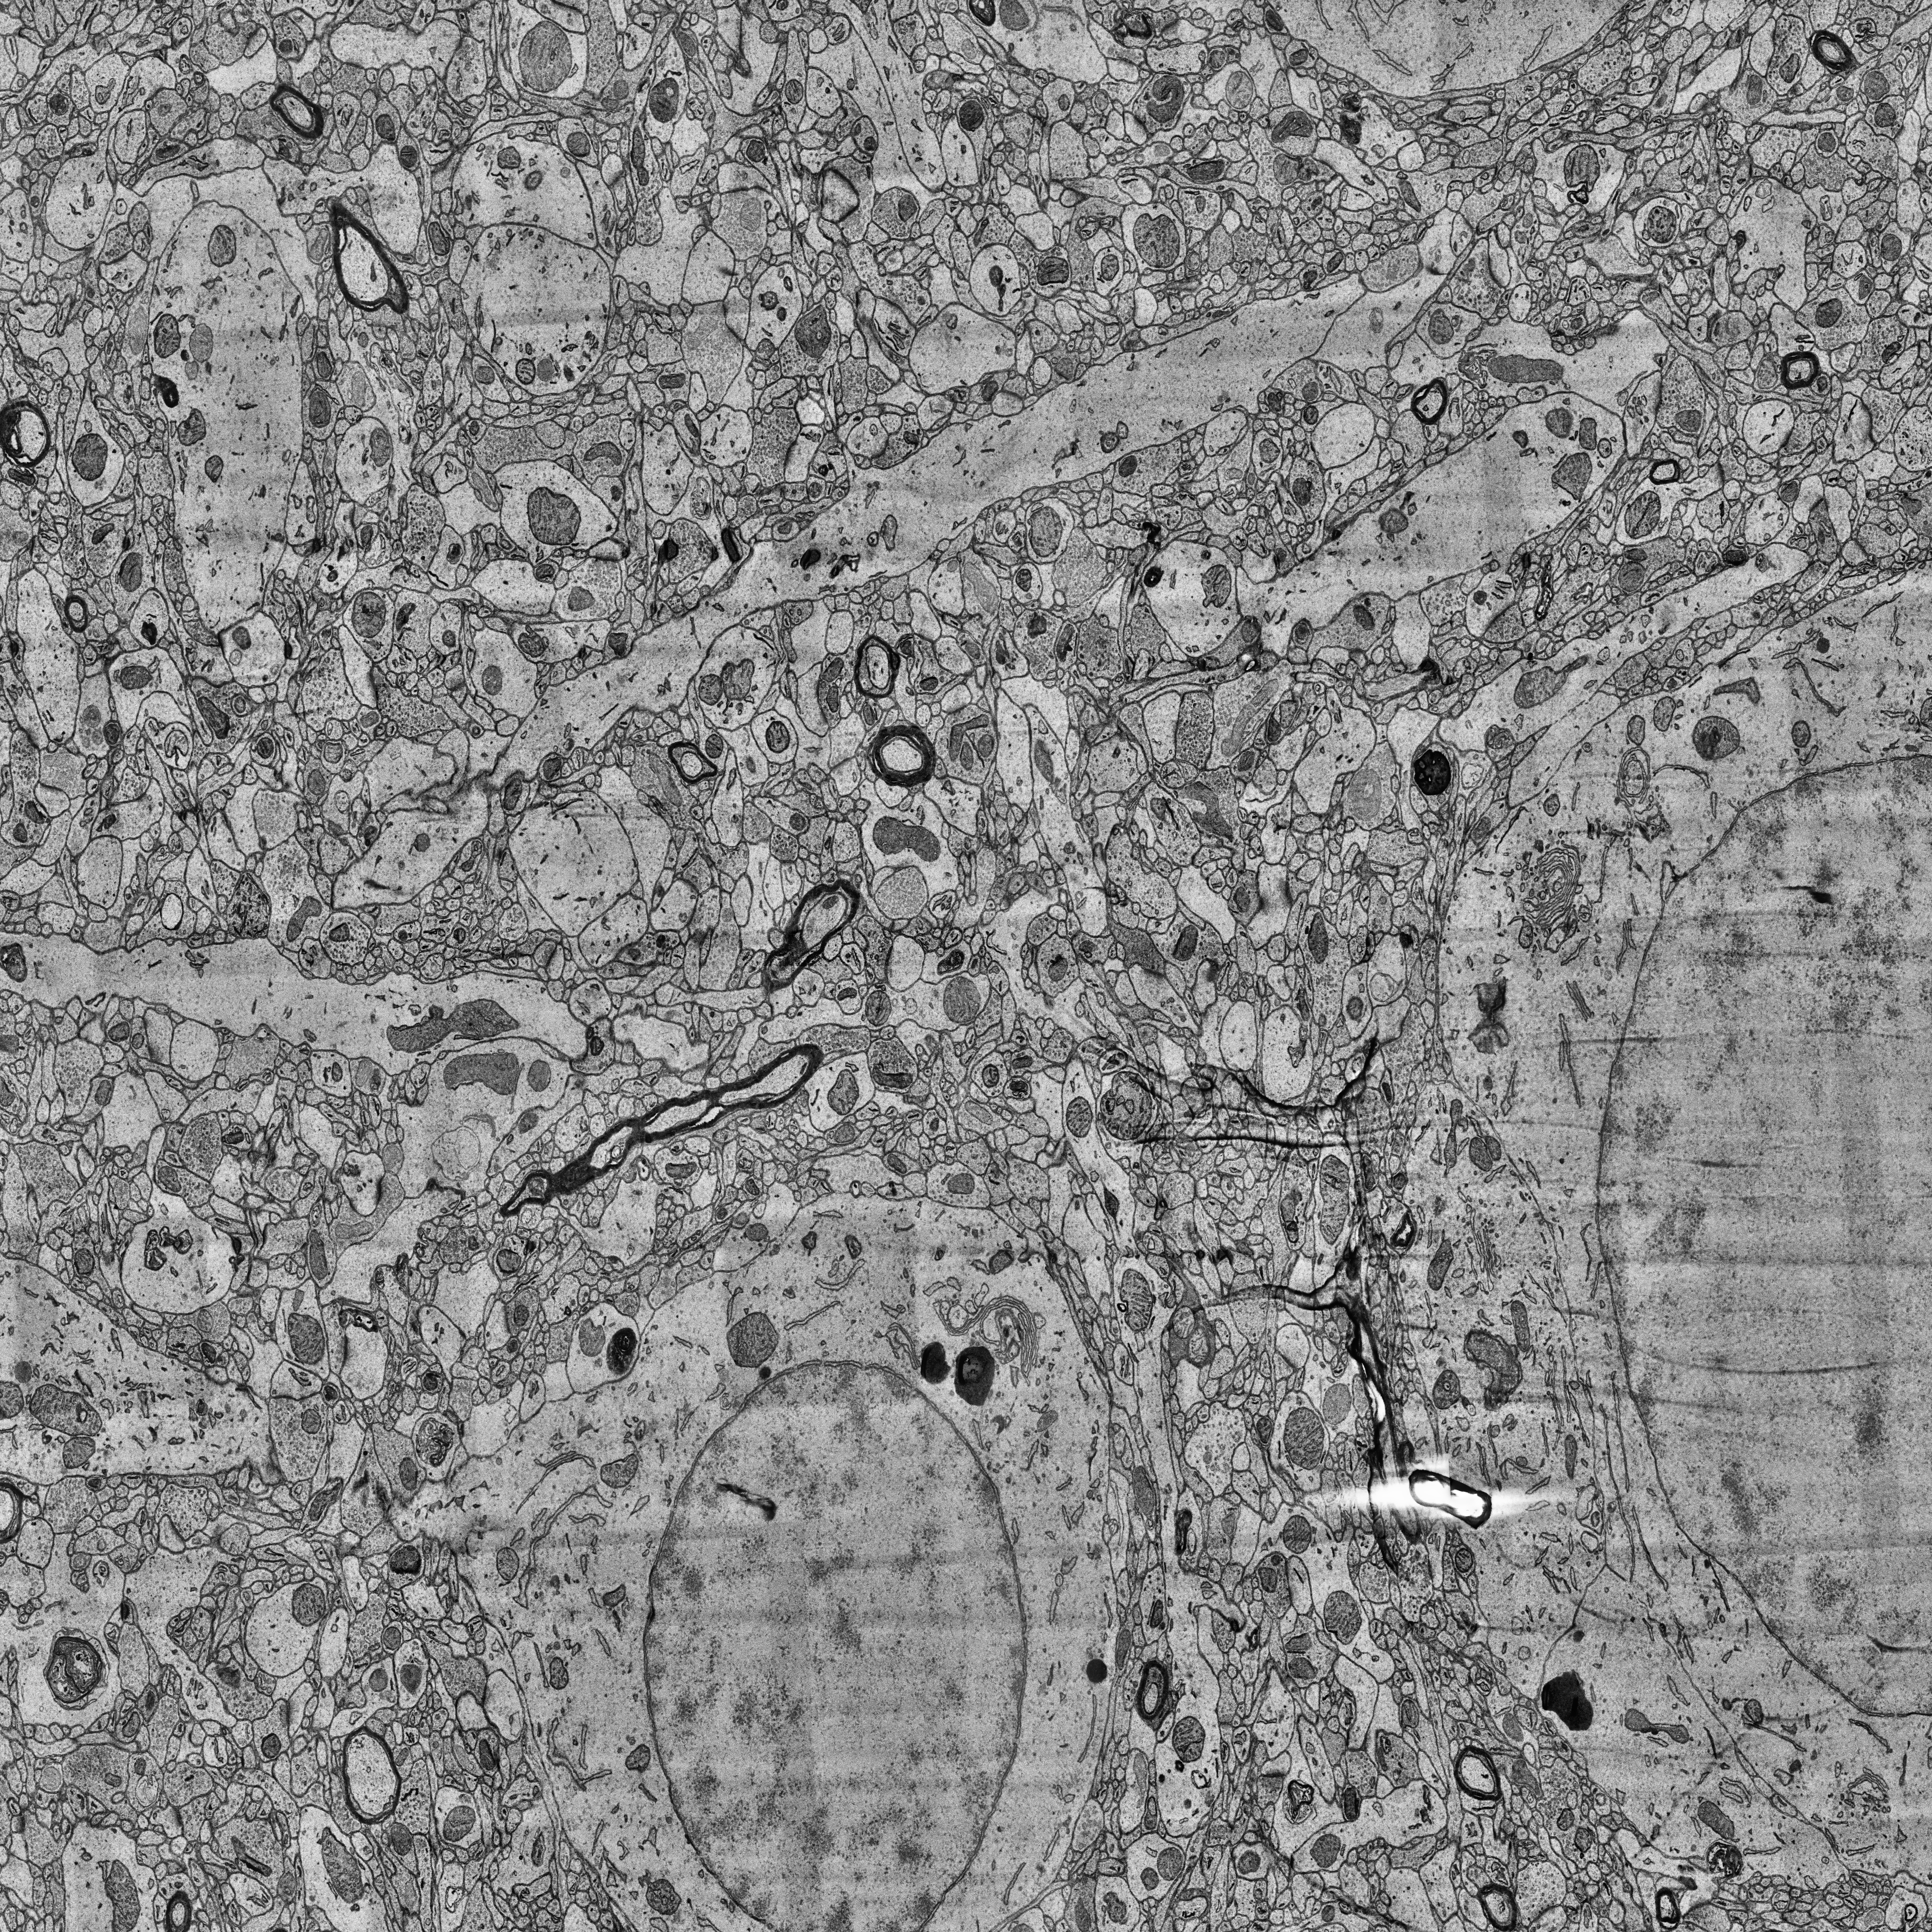
Electron microscopy slice of human cortex tissue
Slice depth (z): 394
Mitochondria instances in slice: 388